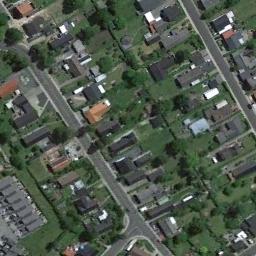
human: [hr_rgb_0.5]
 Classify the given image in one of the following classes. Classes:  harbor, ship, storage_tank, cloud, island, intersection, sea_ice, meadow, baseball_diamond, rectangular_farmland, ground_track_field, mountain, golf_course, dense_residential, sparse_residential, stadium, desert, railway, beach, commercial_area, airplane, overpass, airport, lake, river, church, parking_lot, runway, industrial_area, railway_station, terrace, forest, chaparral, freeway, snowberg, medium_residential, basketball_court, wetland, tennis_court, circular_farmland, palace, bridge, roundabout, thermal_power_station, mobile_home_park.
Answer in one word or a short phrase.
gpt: dense_residential